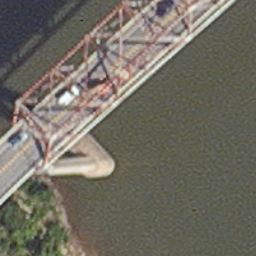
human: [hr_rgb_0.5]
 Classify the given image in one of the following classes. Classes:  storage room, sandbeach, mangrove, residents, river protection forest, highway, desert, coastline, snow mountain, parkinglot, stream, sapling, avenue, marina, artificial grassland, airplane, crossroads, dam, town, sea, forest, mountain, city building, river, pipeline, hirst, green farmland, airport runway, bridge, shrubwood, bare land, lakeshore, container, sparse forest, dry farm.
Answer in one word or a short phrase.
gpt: bridge